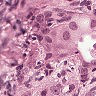
Metastatic tissue present: yes